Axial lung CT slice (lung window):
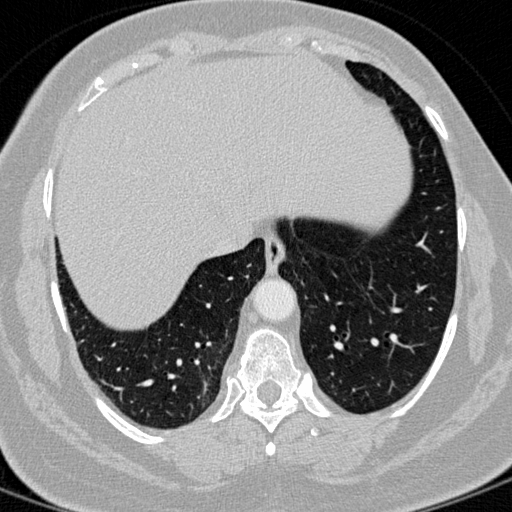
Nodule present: no